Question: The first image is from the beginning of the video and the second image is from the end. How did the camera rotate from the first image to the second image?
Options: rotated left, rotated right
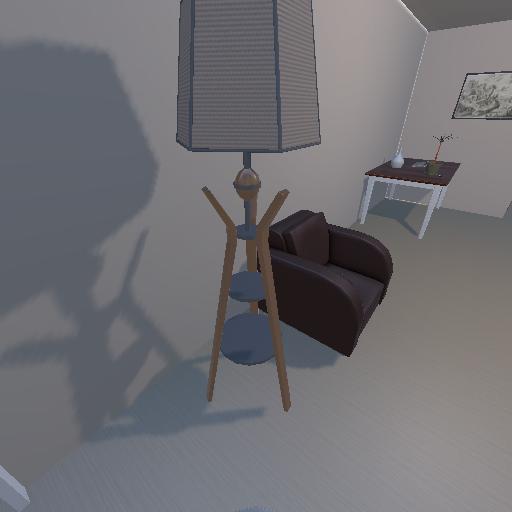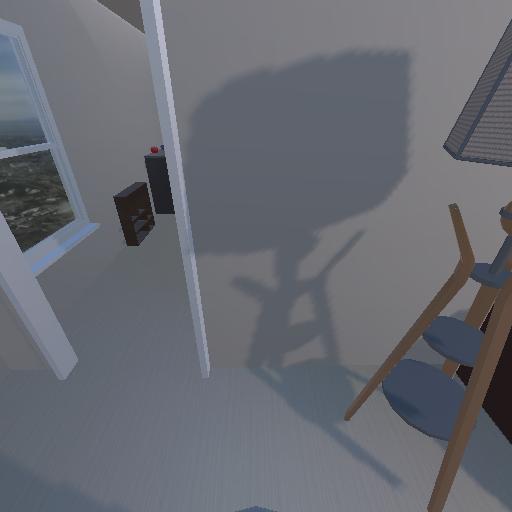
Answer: rotated left